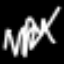
Label: squiggle